Aerial crown-view tile of a tropical tree (Barro Colorado Island, Panama), acquired 20250616:
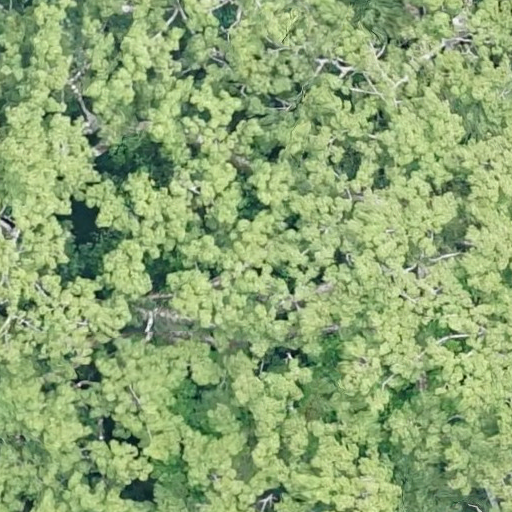
Species: Ceiba pentandra
GBIF accepted scientific name: Ceiba pentandra
Crown area: 1009.463 m²